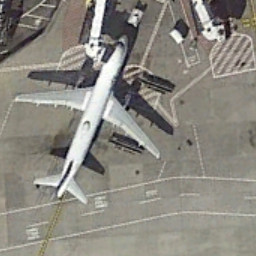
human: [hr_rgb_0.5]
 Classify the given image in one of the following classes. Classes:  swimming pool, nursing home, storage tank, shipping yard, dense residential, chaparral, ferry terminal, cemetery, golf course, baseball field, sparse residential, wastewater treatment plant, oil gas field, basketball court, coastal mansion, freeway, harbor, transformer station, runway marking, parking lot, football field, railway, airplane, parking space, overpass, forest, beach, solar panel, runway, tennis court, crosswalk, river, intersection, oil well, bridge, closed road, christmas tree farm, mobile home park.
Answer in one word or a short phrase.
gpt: airplane